Question: ****Solution to Issue 1 by Stephan - see Answer below****
I mark '\' as an escape character in the syntax table, but then override that designation for the Mathematica syntax elements like '\[Infinity]'. Here is my 'syntax-propertize-function':
'''
(defconst math-syntax-propertize-function
(syntax-propertize-rules
("\\\[\([A-Z][A-Za-z]*\)]" (0 "_"))))
'''
I referenced it from the '(defun math-node()' function like so:
'''
(set (make-local-variable 'syntax-propertize-function)
math-syntax-propertize-function)
'''
In my first attempt, I didn't use the 'make-local-variable' function and I was surprised when my elisp buffer highlighting went awry.
****End Solution to Issue 1****
I am implementing a major-mode in Emacs derived from cc-mode for editing Mathematica files. The goal is syntax highlighting and indentation. I will leave interfacing with the Mathematica kernel for later.
I have the basic functionality working, but there are a couple of sticking points that are giving me trouble.
****Issue 1** - The '\' character is used as an escape character and to prefix multi-character, bracketed keywords. **
Like many languages, Mathematica uses the '\' character to escape '"' and other '\' characters is strings.
Mathematic has what are called in Mathematica speak Syntax Characters like '\[Times]', '\[Element]', '\[Infinity]', etc. that represent mathematica operators and constants.
And, Mathematica makes heavy use of '[' and ']' instead of '(' and ')' for function definitions and calls, etc.
So, if I mark '\' as an escape character in the syntax-table, then my brackets become mis-matched anywhere I use a Syntax Character. E.g.,
'''
If[x < \[Pi], True, False]
'''
Of course, cc-mode is intent on ignoring the '[' right after the '\'. Given the functional nature of Mathematica, the mode is almost useless if it cannot match brackets. Think lisp without paren matching.
If I don't put '\' in the syntax-table as an escape character, then how do I handle escape sequences in comments and strings?
It would be great if I could put Times, Element, Infinity, etc in a keyword list and have everything work correctly.
****Issue 2** - The syntax of Mathematica is different enough from C,C++,Java,ObjC, etc. that cc-mode's builtin syntactical analysis doesn't always produce the desired result.**
Consider the following code block:
'''
FooBar[expression1,
expression2,
expression3];
'''
This formats beautifully because the expressions are recognized as an argument list.
However, if a list is passed as an argument,
'''
FooBar[{expression1,
expression2,
expression3}];
'''
the result is not pretty because the expressions are considered continuations of a single statement within the '{' and '}'. Unfortunately, the simple hack of setting 'c-continuation-offset' to '0' breaks actual continuations like,
'''
addMe[x_Real, y_Real] :=
Plus[x, y];
'''
which you want to be indented.
The issue is that in Mathematica '{' and '}' delineate lists and not code blocks.
Here is the current elisp file I am using:
'''
(require 'cc-mode)
;; There are required at compile time to get the sources for the
;; language constants.
(eval-when-compile
(require 'cc-langs)
(require 'cc-fonts))
;; Add math mode the the language constant system. This needs to be
;; done at compile time because that is when the language constants
;; are evaluated.
(eval-and-compile
(c-add-language 'math-mode 'c-mode))
;; Function names
(c-lang-defconst c-cpp-matchers
math (append
(c-lang-const c-cpp-matchers c)
;; Abc[
'(("\<\([A-Z][A-Za-z0-9]*\)\>\[" 1 font-lock-type-face))
;; abc[
'(("\<\([A-Za-z][A-Za-z0-9]*\)\>\[" 1 font-lock-function-name-face))
;; Abc
'(("\<\([A-Z][A-Za-z0-9]*\)\>" 1 font-lock-keyword-face))
;; abc_
'(("\<\([a-z][A-Za-z0-9]*[_]\)\>" 1 font-lock-variable-name-face))
))
;; font-lock-comment-face
;; font-lock-doc-face
;; font-lock-string-face
;; font-lock-keyword-fact
;; font-lock-function-name-face
;; font-lock-constant-face
;; font-lock-type-face
;; font-lock-builtin-face
;; font-lock-reference-face
;; font-lock-warning-face
;; There is no line comment character.
(c-lang-defconst c-line-comment-starter
math nil)
;; The block comment starter is (*.
(c-lang-defconst c-block-comment-starter
math "(*")
;; The block comment ender is *).
(c-lang-defconst c-block-comment-ender
math "*)")
;; The assignment operators.
(c-lang-defconst c-assignment-operators
math '("=" ":=" "+=" "-=" "*=" "/=" "->" ":>"))
;; The operators.
(c-lang-defconst c-operators
math '(
;; Unary.
(prefix "+" "-" "!")
;; Multiplicative.
(left-assoc "*" "/")
;; Additive.
(left-assoc "+" "-")
;; Relational.
(left-assoc "<" ">" "<=" ">=")
;; Equality.
(left-assoc "==" "=!=")
;; Assignment.
(right-assoc ,@(c-lang-const c-assignment-operators))
;; Sequence.
(left-assoc ",")))
;; Syntax modifications necessary to recognize keywords with
;; punctuation characters.
;; (c-lang-defconst c-identifier-syntax-modifications
;; math (append '((?\ . "w"))
;; (c-lang-const c-identifier-syntax-modifications)))
;; Constants.
(c-lang-defconst c-constant-kwds
math '( "False" "True" )) ;; "\[Infinity]" "\[Times]" "\[Divide]" "\[Sqrt]" "\[Element]"))
(defcustom math-font-lock-extra-types nil
"Extra types to recognize in math mode.")
(defconst math-font-lock-keywords-1 (c-lang-const c-matchers-1 math)
"Minimal highlighting for math mode.")
(defconst math-font-lock-keywords-2 (c-lang-const c-matchers-2 math)
"Fast normal highlighting for math mode.")
(defconst math-font-lock-keywords-3 (c-lang-const c-matchers-3 math)
"Accurate normal highlighting for math mode.")
(defvar math-font-lock-keywords math-font-lock-keywords-3
"Default expressions to highlight in math mode.")
(defvar math-mode-syntax-table nil
"Syntax table used in math mode.")
(message "Setting math-mode-syntax-table to nil to force re-initialization")
(setq math-mode-syntax-table nil)
;; If a syntax table has not yet been set, allocate a new syntax table
;; and setup the entries.
(unless math-mode-syntax-table
(setq math-mode-syntax-table
(funcall (c-lang-const c-make-mode-syntax-table math)))
(message "Modifying the math-mode-syntax-table")
;; character (
;; ( - open paren class
;; ) - matching paren character
;; 1 - 1st character of comment delimitter (**)
;; n - nested comments allowed
(modify-syntax-entry ?\( "()1n" math-mode-syntax-table)
;; character )
;; ) - close parent class
;; ( - matching paren character
;; 4 - 4th character of comment delimitter (**)
;; n - nested comments allowed
(modify-syntax-entry ?\) ")(4n" math-mode-syntax-table)
;; character *
;; . - punctuation class
;; 2 - 2nd character of comment delimitter (**)
;; 3 - 3rd character of comment delimitter (**)
(modify-syntax-entry ?\* ". 23n" math-mode-syntax-table)
;; character [
;; ( - open paren class
;; ] - matching paren character
(modify-syntax-entry ?\[ "(]" math-mode-syntax-table)
;; character ]
;; ) - close paren class
;; [ - mathcing paren character
(modify-syntax-entry ?\] ")[" math-mode-syntax-table)
;; character {
;; ( - open paren class
;; } - matching paren character
(modify-syntax-entry ?\{ "(}" math-mode-syntax-table)
;; character }
;; ) - close paren class
;; { - matching paren character
(modify-syntax-entry ?\} "){" math-mode-syntax-table)
;; The following characters are punctuation (i.e. they cannot appear
;; in identifiers).
;;
;; / ' % & + - ^ < > = |
(modify-syntax-entry ?\/ "." math-mode-syntax-table)
(modify-syntax-entry ?' "." math-mode-syntax-table)
(modify-syntax-entry ?% "." math-mode-syntax-table)
(modify-syntax-entry ?& "." math-mode-syntax-table)
(modify-syntax-entry ?+ "." math-mode-syntax-table)
(modify-syntax-entry ?- "." math-mode-syntax-table)
(modify-syntax-entry ?^ "." math-mode-syntax-table)
(modify-syntax-entry ?< "." math-mode-syntax-table)
(modify-syntax-entry ?= "." math-mode-syntax-table)
(modify-syntax-entry ?> "." math-mode-syntax-table)
(modify-syntax-entry ?| "." math-mode-syntax-table)
;; character $
;; _ - word class (since $ is allowed in identifier names)
(modify-syntax-entry ?\$ "_" math-mode-syntax-table)
;; character \
;; . - punctuation class (for now treat \ as punctuation
;; until we can fix the \[word] issue).
(modify-syntax-entry ?\ "." math-mode-syntax-table)
) ;; end of math-mode-syntax-table adjustments
;;
;;
(defvar math-mode-abbrev-table nil
"Abbrevation table used in math mode buffers.")
(defvar math-mode-map (let ((map (c-make-inherited-keymap)))
map)
"Keymap used in math mode buffers.")
;; math-mode
;;
(defun math-mode ()
"Major mode for editing Mathematica code."
(interactive)
(kill-all-local-variables)
(c-initialize-cc-mode t)
(set-syntax-table math-mode-syntax-table)
(setq major-mode 'math-mode
mode-name "Math"
local-abbrev-table math-mode-abbrev-table
abbrev-mode t)
(use-local-map math-mode-map)
(c-init-language-vars math-mode)
(c-common-init 'math-mode)
(run-hooks 'c-mode-common-hook)
(run-hooks 'math-mode-hook)
(c-update-modeline))
(provide 'math-mode)
'''
And a screenshot of some .
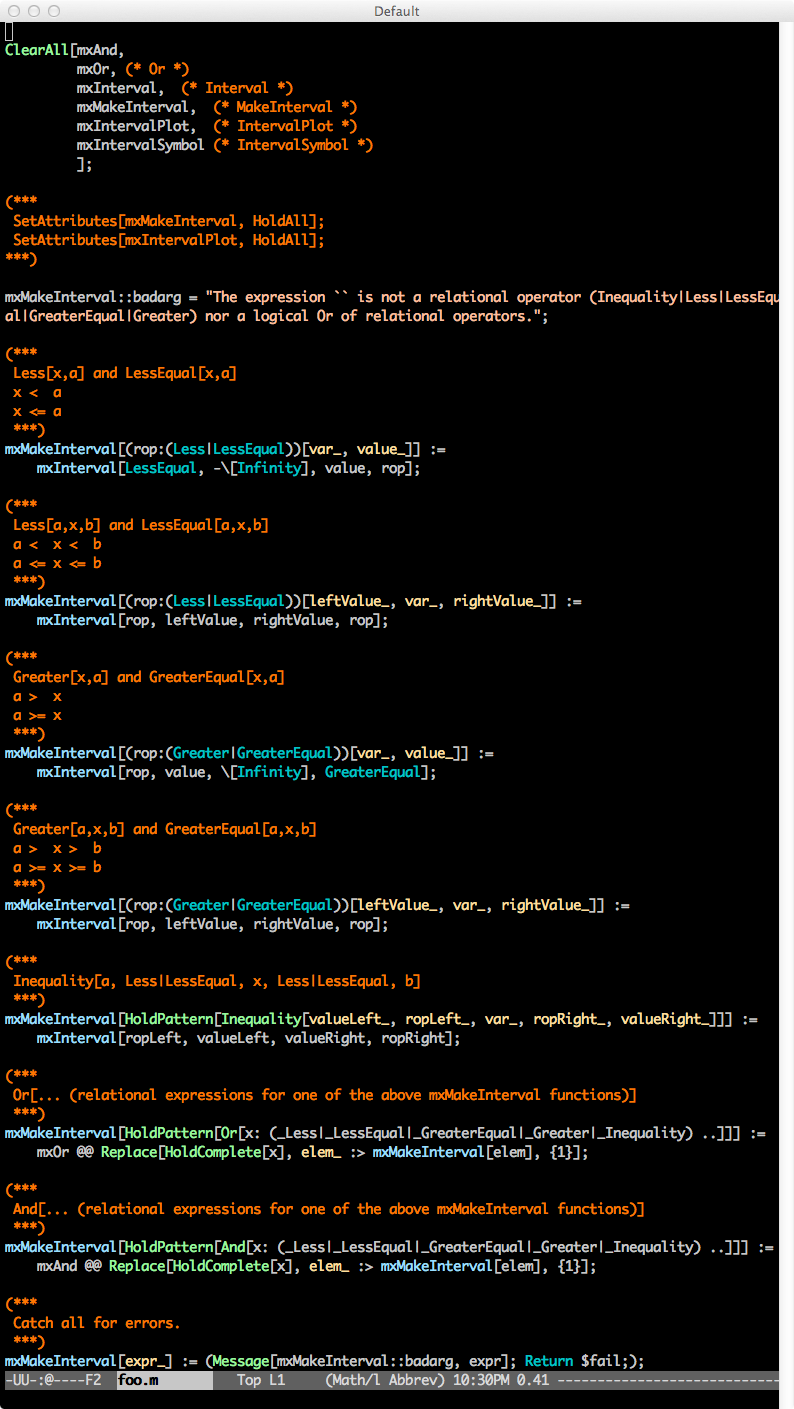
Answer: While cc-mode is designed to be adaptable to various languages, I'm not sure it will serve you well for Mathematica, because the syntax is too far from the one well-supported by cc-mode. I would suggest to try SMIE (an indentation engine that appeared in Emacs-23.4 and that was originally built for SML but is currently used for a variety of languages). Just like cc-mode, SMIE is not ideal for all languages either, but I wouldn't be surprised if it works better than cc-mode in your case.
For the backslash issue, your best bet is to use 'syntax-propertize-function' to change the escaping-nature of specific backslashes (either set \ as escaping in the syntax-table and then mark the \ of \[foo] as non-escaping, or leave the \ as non-escaping in the syntax-table and then mark those \ of " and \ as escaping).